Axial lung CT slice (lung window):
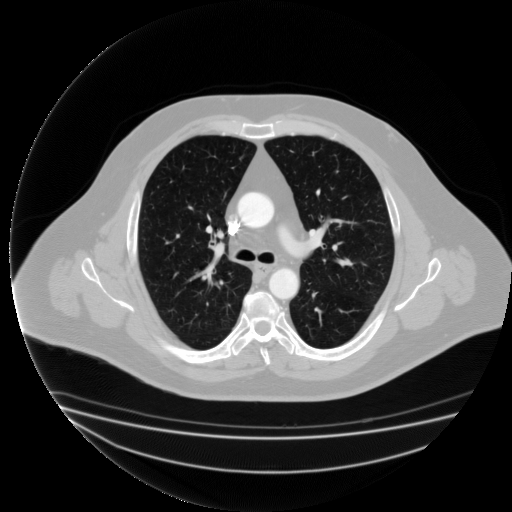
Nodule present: no